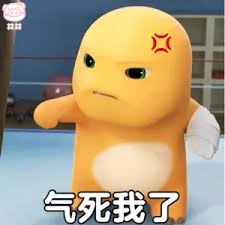
Label: nailong